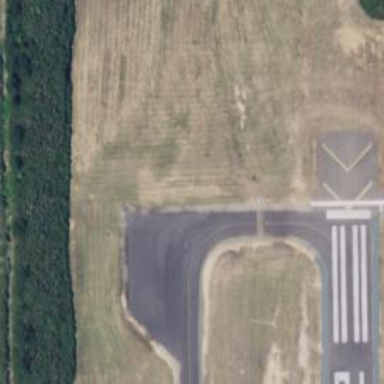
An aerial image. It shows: View of taxiway at the airport.